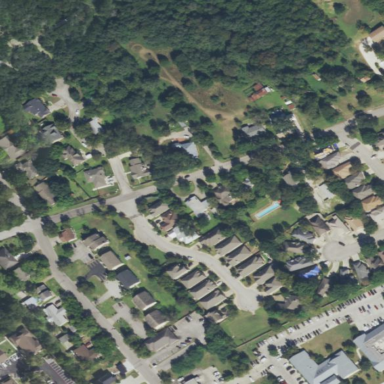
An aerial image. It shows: Residential area consisting of single-family homes.